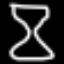
Label: hourglass